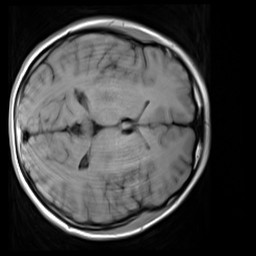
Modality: T1w
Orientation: axial
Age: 21
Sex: female
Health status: healthy
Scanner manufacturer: siemens
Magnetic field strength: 3 T
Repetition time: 4.1 s
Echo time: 0.0085 s